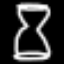
Label: hourglass